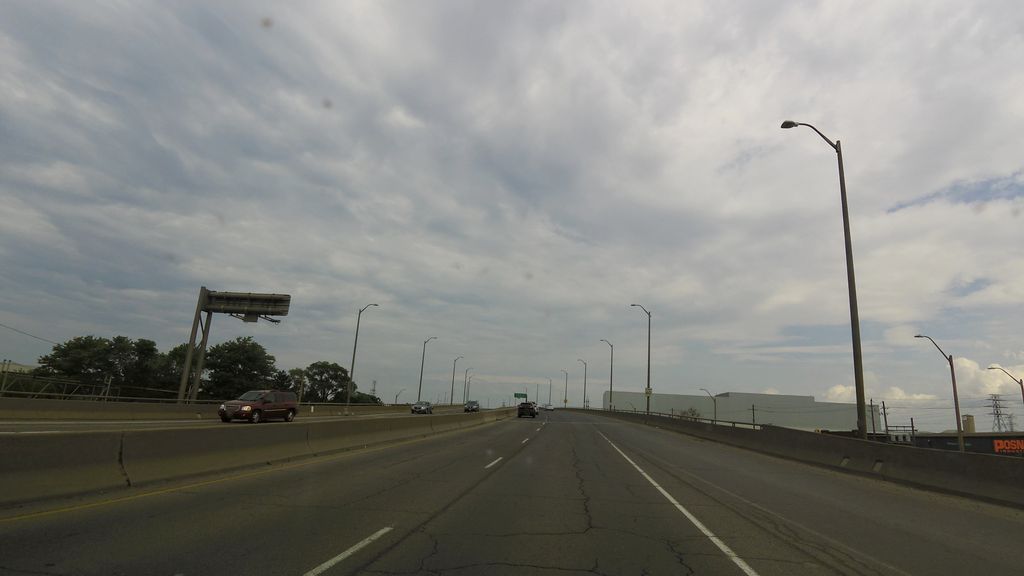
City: hamilton